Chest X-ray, AP view. Patient: 43 years old, sex M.
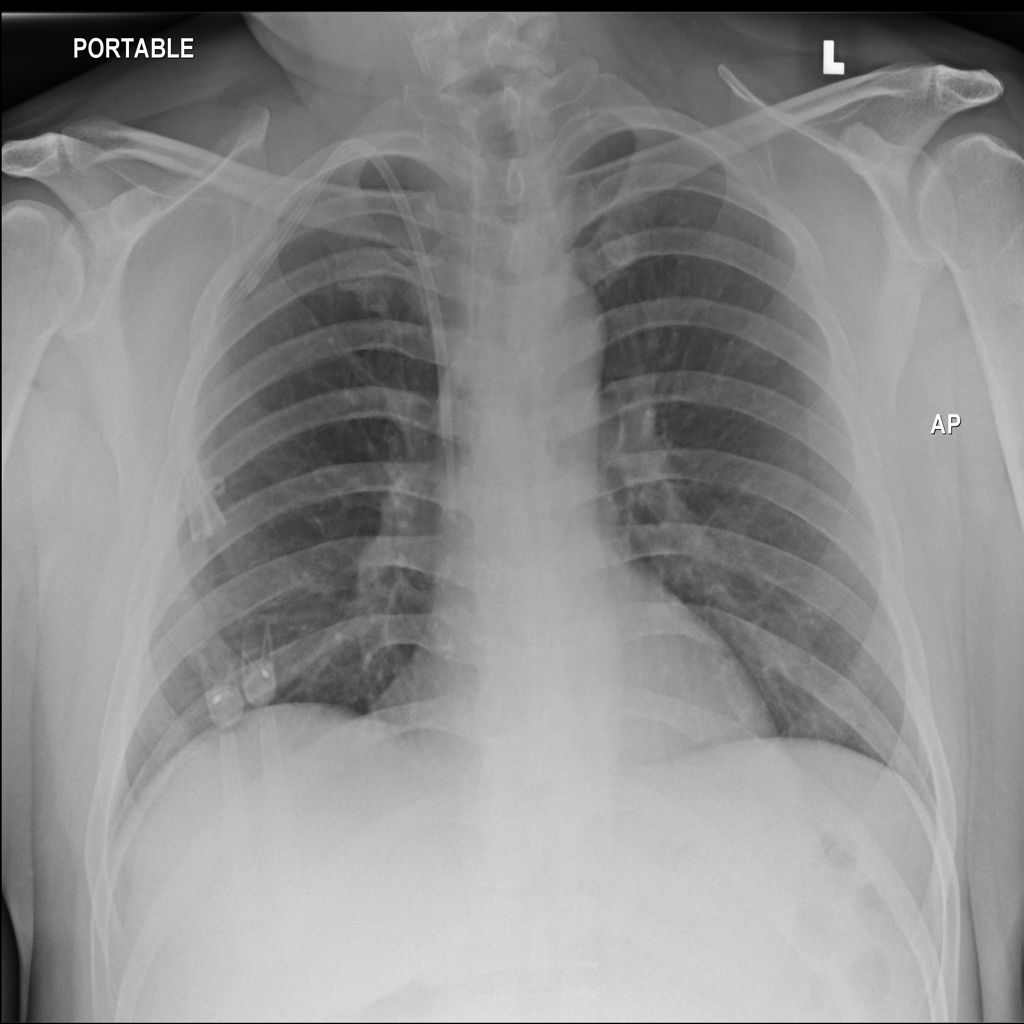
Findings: No Finding